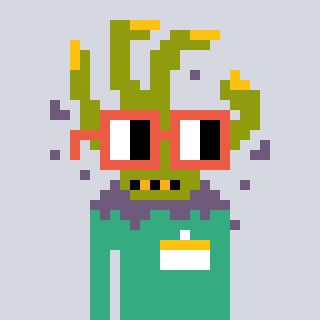
a pixel art character with square orange glasses, a zombie-hand-shaped head and a teal-colored body on a cool background